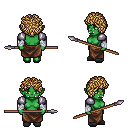
a pixel art fantasy rpg character, female body template, orc, green skin, steel arm armor, robe skirt, blonde curly afro hairstyle, white cloth bandages, gray slippers, spear, four views (front, back, left, right), 2x2 character sprite sheet, small pixel art, hard edges, no anti-aliasing